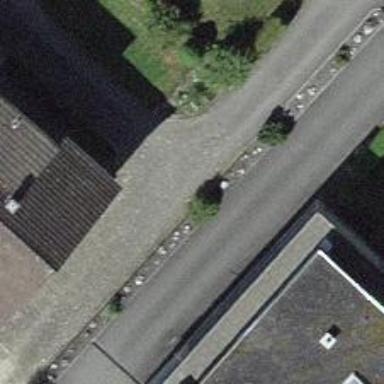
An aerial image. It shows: Living street.